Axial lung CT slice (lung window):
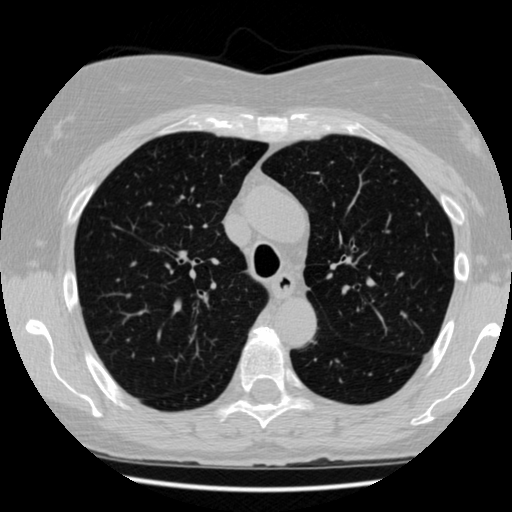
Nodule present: no